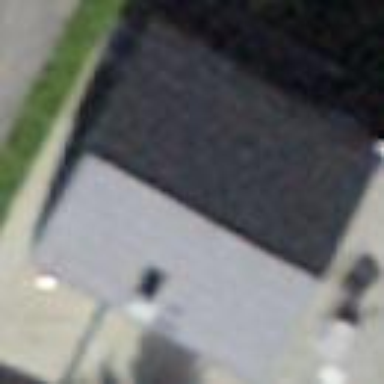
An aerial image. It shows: Detached building.